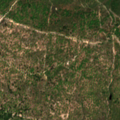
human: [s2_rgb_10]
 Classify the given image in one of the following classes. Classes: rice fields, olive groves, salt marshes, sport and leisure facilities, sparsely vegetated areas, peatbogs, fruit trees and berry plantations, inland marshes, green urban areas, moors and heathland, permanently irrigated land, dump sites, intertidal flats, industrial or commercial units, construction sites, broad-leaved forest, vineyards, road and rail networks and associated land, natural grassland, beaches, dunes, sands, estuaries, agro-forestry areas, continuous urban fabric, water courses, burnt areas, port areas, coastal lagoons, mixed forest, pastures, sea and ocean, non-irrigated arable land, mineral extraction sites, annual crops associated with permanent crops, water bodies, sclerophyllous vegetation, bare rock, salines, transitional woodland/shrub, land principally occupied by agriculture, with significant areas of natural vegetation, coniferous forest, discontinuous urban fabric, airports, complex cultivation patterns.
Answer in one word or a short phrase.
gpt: agro-forestry areas, broad-leaved forest